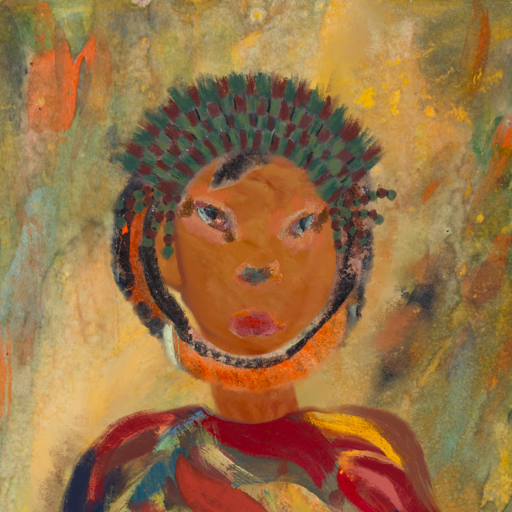
Background: Comrade, Head And Neck Front: Pious_Lady, Face Front: Boggyland, Bust: Mother_And_Son_Son, Hair Front: Childish, Head Accessory: After_Raid_Crown, Second Necklace: Blank, Necklace: Blank, Baby: Blank